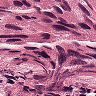
Metastatic tissue present: yes